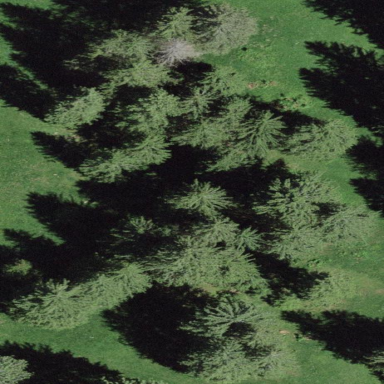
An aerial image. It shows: Serene woodland landscape.